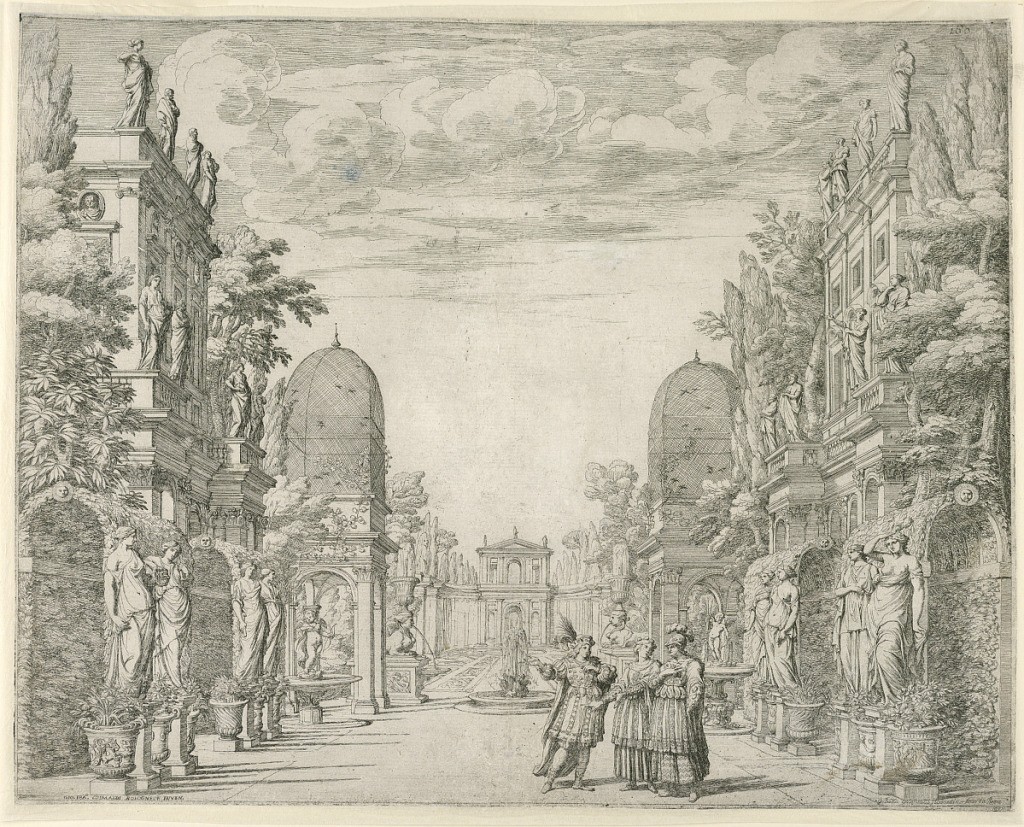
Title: Set Design for Scene 3, "La Vita Humana overo," from "Il Trionfo della Pieta"
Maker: Giovanni Battista Galestruzzi, Italian, 1615 – 1669
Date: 1658
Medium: Etching on off-white laid paper
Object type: Print
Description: A set design for an opera.  Three individuals stand at the center of a statue garden.  Along the sides are walls with vines and trees and pairs of statues on pedestals in front.  AT center a fountain behind the individuals and in the foreground a wall that wraps around and meets at the center of a two tiered monument with central arches, columns on either side and a pediment sitting on top.